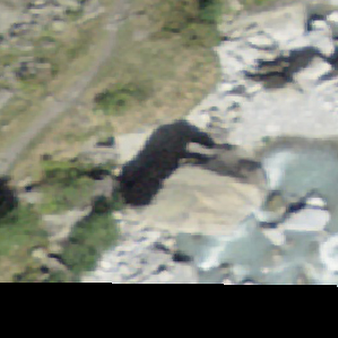
Label: bouldering_area